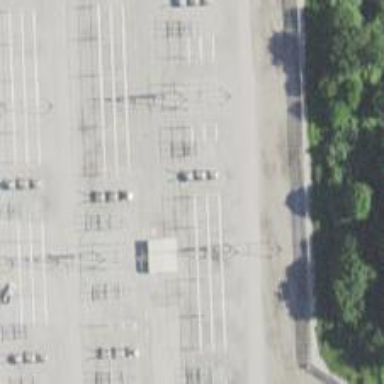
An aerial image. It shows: Switch used for power control.